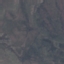
Land use / land cover class: HerbaceousVegetation